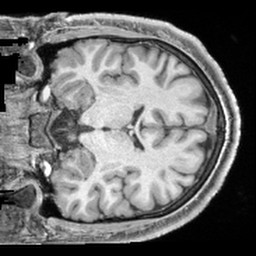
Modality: T1w
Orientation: coronal